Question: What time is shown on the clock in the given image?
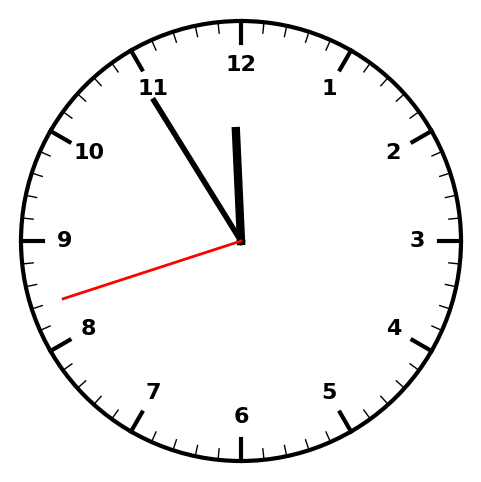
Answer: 11:54:42